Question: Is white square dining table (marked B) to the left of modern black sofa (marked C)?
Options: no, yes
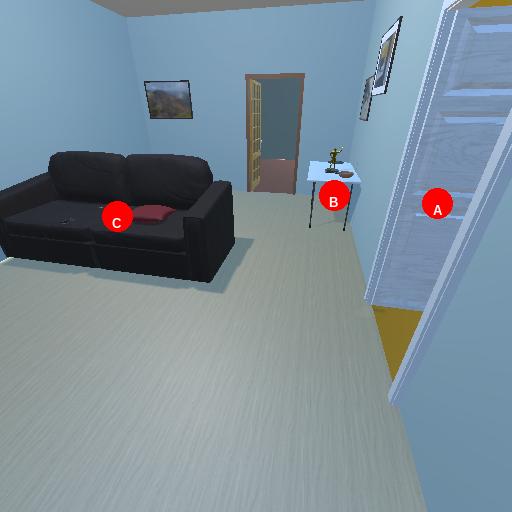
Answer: no